Question: I need to place the column headings over the columns without the borders around them. Ideally the table should look like the picture I include in this post, but it's smushed and I'm not really sure why because I don't do tables often. Any idea what's gone wrong? Any help is appreciated.
'''
/*
CSS for Lounge Project
Filename: styles.css
Author: Justus Self
Date: 3/21/17
HTML5 and CSS3 Illustrated Unit I, Lounge Independent Project
*/
/*Drink font colors*/
h2.green {
color: green;
}
h2.blue {
color: blue;
}
h2.purple {
color: purple;
}
h2.red {
color: red;
}
h2.yellow {
color: gold;
}
/*center and border image*/
img.smlounge {
display: block;
margin-left: auto;
margin-right: auto;
border: 3px solid;
border-color: red;
}
/*Table styles*/
td, th {
border: 1px solid black;
font-size: 1.3em;
width: 60%;
margin-left: auto;
margin-right: auto;
}
'''
'''
<!DOCTYPE html>
<html lang="en">
<head>
<meta charset="utf-8" />
<title>Head First Lounge Elixirs</title>
<!--
Elixir page for Lounge Project
Filename: elixir.html
Author: Justus Self
Date: 3/21/17
HTML5 and CSS3 Illustrated Unit I, Lounge Independent Project
-->
<link type="text/css" rel="stylesheet" href="../lounge.css" />
</head>
<body>
<h1>Our Elixirs</h1>
<h2 class="green">Green Tea Cooler</h2>
<p>
<img src="../images/green.jpg" alt="Green Tea Cooler"/>
Chock full of vitamins and minerals, this elixir
combines the healthful benefits of green tea with
a twist of chamomile blossoms and ginger root.
</p>
<hr/>
<h2 class="blue">Raspberry Ice Concentration</h2>
<p>
<img src="../images/lightblue.jpg" alt="Rasberry Ice Concentration"/>
Combining raspberry juice with lemon grass,
citrus peel and rosehips, this icy drink
will make your mind feel clear and crisp.
</p>
<hr/>
<h2 class="purple">Blueberry Bliss Elixir</h2>
<p>
<img src="../images/blue.jpg" alt="Blueberry Bliss Elixir"/>
Blueberries and cherry essence mixed into a base
of elderflower herb tea will put you in a relaxed
state of bliss in no time.
</p>
<hr/>
<h2 class="red">Cranberry Antioxidant Blast</h2>
<p>
<img src="../images/red.jpg" alt="Cranberry Antioxidant Blast"/>
Wake up to the flavors of cranberry and hibiscus
in this vitamin C rich elixir.
</p>
<hr/>
<h2 class="yellow"><a name="Yellow">Lemon Breeze</a></h2>
<p><img src="../images/yellow.gif" alt="Lemon Breeze Drink"/>
The ultimate healthy drink, this elixir combines
herbal botanicals, minerals, and vitamins with
a twist of lemon into a smooth citrus wonder
that will keep your immune system going all
day and all night.
</p>
<hr/>
<br/>
<table>
<thead>
<tr>
<th colspan="6">Our Drink Prices</th>
</tr>
<tr>
<th colspan="2">Drink</th>
<th colspan="2">Size</th>
<th colspan="2">Price</th>
</tr>
<tbody>
<tr>
<td rowspan="2" colspan="2">Green Tea Cooler</td>
<td colspan="2">16 oz.</td>
<td colspan="2">$3.75</td>
</tr>
<tr>
<td colspan="2">24 oz.</td>
<td colspan="2">$4.75</td>
</tr>
<tr>
<td rowspan="2" colspan="2">Raspberry Ice Concentration</td>
<td colspan="2">16 oz.</td>
<td colspan="2">$3.75</td>
</tr>
<tr>
<td colspan="2">24 oz.</td>
<td colspan="2">$4.75</td>
</tr>
<tr>
<td colspan="2">Cranberry Antioxidant Blast</td>
<td colspan="2">20 oz.</td>
<td colspan="2">$4.75</td>
</tr>
<tr>
<td rowspan="2" colspan="2">Lemon Breeze</td>
<td>Iced</td>
<td>16 oz.</td>
<td>$3.75</td>
</tr>
<tr>
<td>Frozen</td>
<td>20 oz.</td>
<td>$4.75</td>
</tr>
</thead>
</table>
<p><a href="../lounge.html">Back to the Lounge</a></p>
<footer>
&#169;2016, Head First Online Lounge<br />
All trademarks and registered trademarks appearing on this site are
the property of their respective owners.
</footer>
</body>
</html>
'''
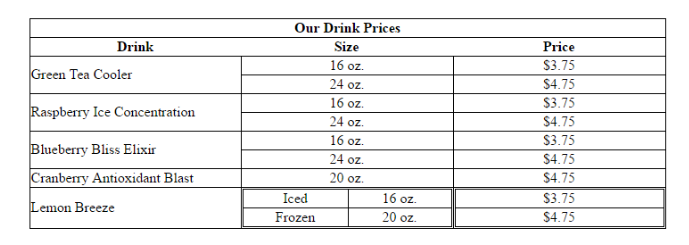
Answer: You're looking for the CSS <URL> property. Remove the 'width: 60%;' declaration from 'td, th' and add:
'''
table {
width: 100%;
border-collapse: collapse;
}
'''
I also added a '.drink-name' selector to ease the job of centering certain table cells while left-aligning others. Feel free to change the 'padding' I added to each cell as you see fit.
To make the columns equal-width, you should add:
'''
td[colspan="2"] {
width: 33.333%;
}
'''
---
## Demo Snippet:
'''
/*
CSS for Lounge Project
Filename: styles.css
Author: Justus Self
Date: 3/21/17
HTML5 and CSS3 Illustrated Unit I, Lounge Independent Project
*/
/*Drink font colors*/
h2.green {
color: green;
}
h2.blue {
color: blue;
}
h2.purple {
color: purple;
}
h2.red {
color: red;
}
h2.yellow {
color: gold;
}
/*center and border image*/
img.smlounge {
display: block;
margin-left: auto;
margin-right: auto;
border: 3px solid;
border-color: red;
}
/*Table styles*/
td, th {
border: 1px solid black;
font-size: 1.3em;
margin-left: auto;
margin-right: auto;
text-align: center;
padding: 0 1em ;
}
table {
border-collapse: collapse;
width: 100%;
}
td[colspan="2"] {
width: 33.333%;
}
.drink-name {
text-align: left;
}
'''
'''
<!DOCTYPE html>
<html lang="en">
<head>
<meta charset="utf-8" />
<title>Head First Lounge Elixirs</title>
<!--
Elixir page for Lounge Project
Filename: elixir.html
Author: Justus Self
Date: 3/21/17
HTML5 and CSS3 Illustrated Unit I, Lounge Independent Project
-->
<link type="text/css" rel="stylesheet" href="../lounge.css" />
</head>
<body>
<h1>Our Elixirs</h1>
<h2 class="green">Green Tea Cooler</h2>
<p>
<img src="../images/green.jpg" alt="Green Tea Cooler" /> Chock full of vitamins and minerals, this elixir combines the healthful benefits of green tea with a twist of chamomile blossoms and ginger root.
</p>
<hr/>
<h2 class="blue">Raspberry Ice Concentration</h2>
<p>
<img src="../images/lightblue.jpg" alt="Rasberry Ice Concentration" /> Combining raspberry juice with lemon grass, citrus peel and rosehips, this icy drink will make your mind feel clear and crisp.
</p>
<hr/>
<h2 class="purple">Blueberry Bliss Elixir</h2>
<p>
<img src="../images/blue.jpg" alt="Blueberry Bliss Elixir" /> Blueberries and cherry essence mixed into a base of elderflower herb tea will put you in a relaxed state of bliss in no time.
</p>
<hr/>
<h2 class="red">Cranberry Antioxidant Blast</h2>
<p>
<img src="../images/red.jpg" alt="Cranberry Antioxidant Blast" /> Wake up to the flavors of cranberry and hibiscus in this vitamin C rich elixir.
</p>
<hr/>
<h2 class="yellow"><a name="Yellow">Lemon Breeze</a></h2>
<p><img src="../images/yellow.gif" alt="Lemon Breeze Drink" /> The ultimate healthy drink, this elixir combines herbal botanicals, minerals, and vitamins with a twist of lemon into a smooth citrus wonder that will keep your immune system going all day
and all night.
</p>
<hr/>
<br/>
<table>
<thead>
<tr>
<th colspan="6">Our Drink Prices</th>
</tr>
<tr>
<th colspan="2" style="border-right:0">Drink</th>
<th colspan="2" style="border-left:0;border-right:0">Size</th>
<th colspan="2" style="border-left:0">Price</th>
</tr>
</thead>
<tbody>
<tr>
<td rowspan="2" colspan="2" class="drink-name">Green Tea Cooler</td>
<td colspan="2">16 oz.</td>
<td colspan="2">$3.75</td>
</tr>
<tr>
<td colspan="2">24 oz.</td>
<td colspan="2">$4.75</td>
</tr>
<tr>
<td rowspan="2" colspan="2" class="drink-name">Raspberry Ice Concentration</td>
<td colspan="2">16 oz.</td>
<td colspan="2">$3.75</td>
</tr>
<tr>
<td colspan="2">24 oz.</td>
<td colspan="2">$4.75</td>
</tr>
<tr>
<td colspan="2" class="drink-name">Cranberry Antioxidant Blast</td>
<td colspan="2">20 oz.</td>
<td colspan="2">$4.75</td>
</tr>
<tr>
<td rowspan="2" colspan="2" class="drink-name">Lemon Breeze</td>
<td>Iced</td>
<td>16 oz.</td>
<td>$3.75</td>
</tr>
<tr>
<td>Frozen</td>
<td>20 oz.</td>
<td>$4.75</td>
</tr>
</tbody>
</table>
<p><a href="../lounge.html">Back to the Lounge</a></p>
<footer>
&#169;2016, Head First Online Lounge<br /> All trademarks and registered trademarks appearing on this site are the property of their respective owners.
</footer>
</body>
</html>
'''